Interaction volume radius: 5 \u00c5
Interaction volume height: 15 \u00c5
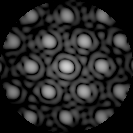
Disorder parameter: 0.1069